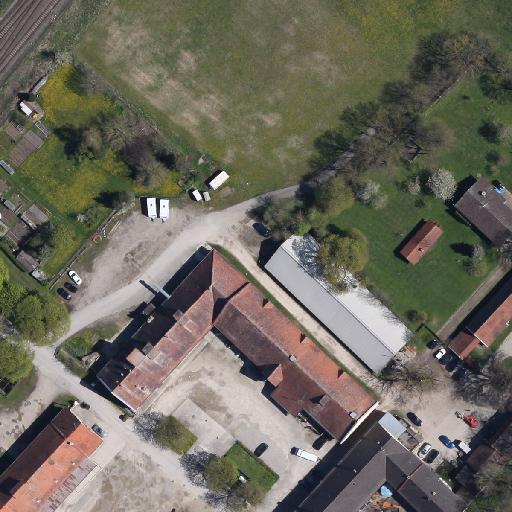
Referring expression: light-duty vehicle